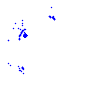
Particle: kaon